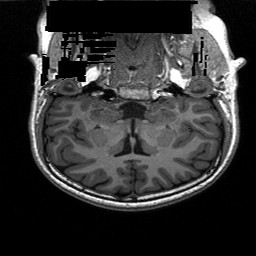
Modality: T1w
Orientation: sagittal
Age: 18
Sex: female
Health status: healthy
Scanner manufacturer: siemens
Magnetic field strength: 3 T
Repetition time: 3.2 s